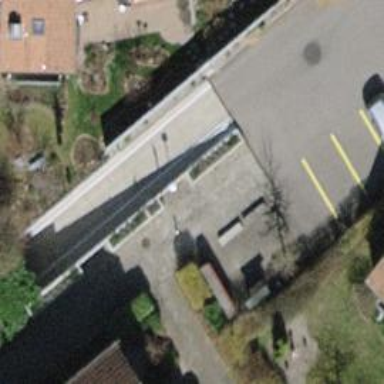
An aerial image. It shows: Bollard barrier.